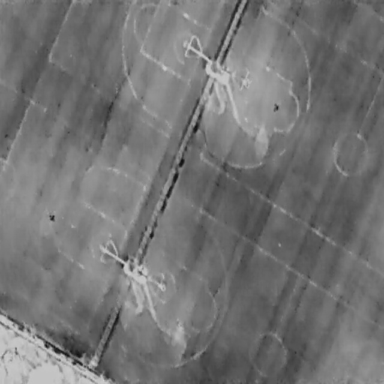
There are two People in the infrared image.